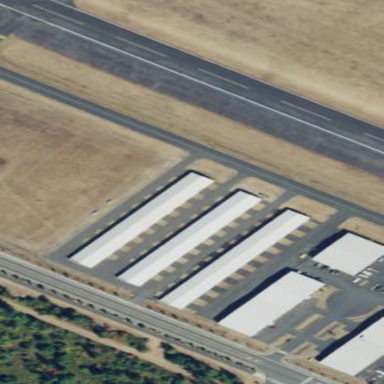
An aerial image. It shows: Hangar building at the airport.